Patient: sex M, age 38
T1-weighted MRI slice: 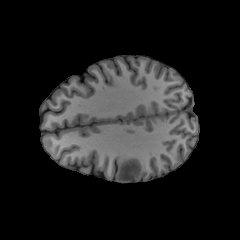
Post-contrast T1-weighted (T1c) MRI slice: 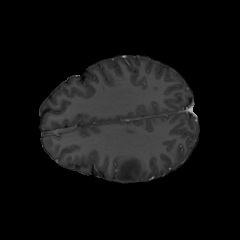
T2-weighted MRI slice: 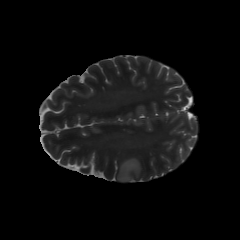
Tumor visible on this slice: yes
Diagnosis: Astrocytoma, IDH-mutant
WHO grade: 2